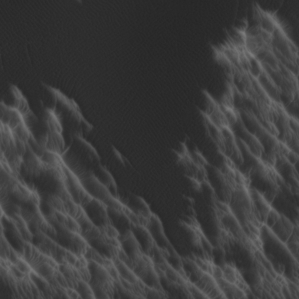
Label: non_frost